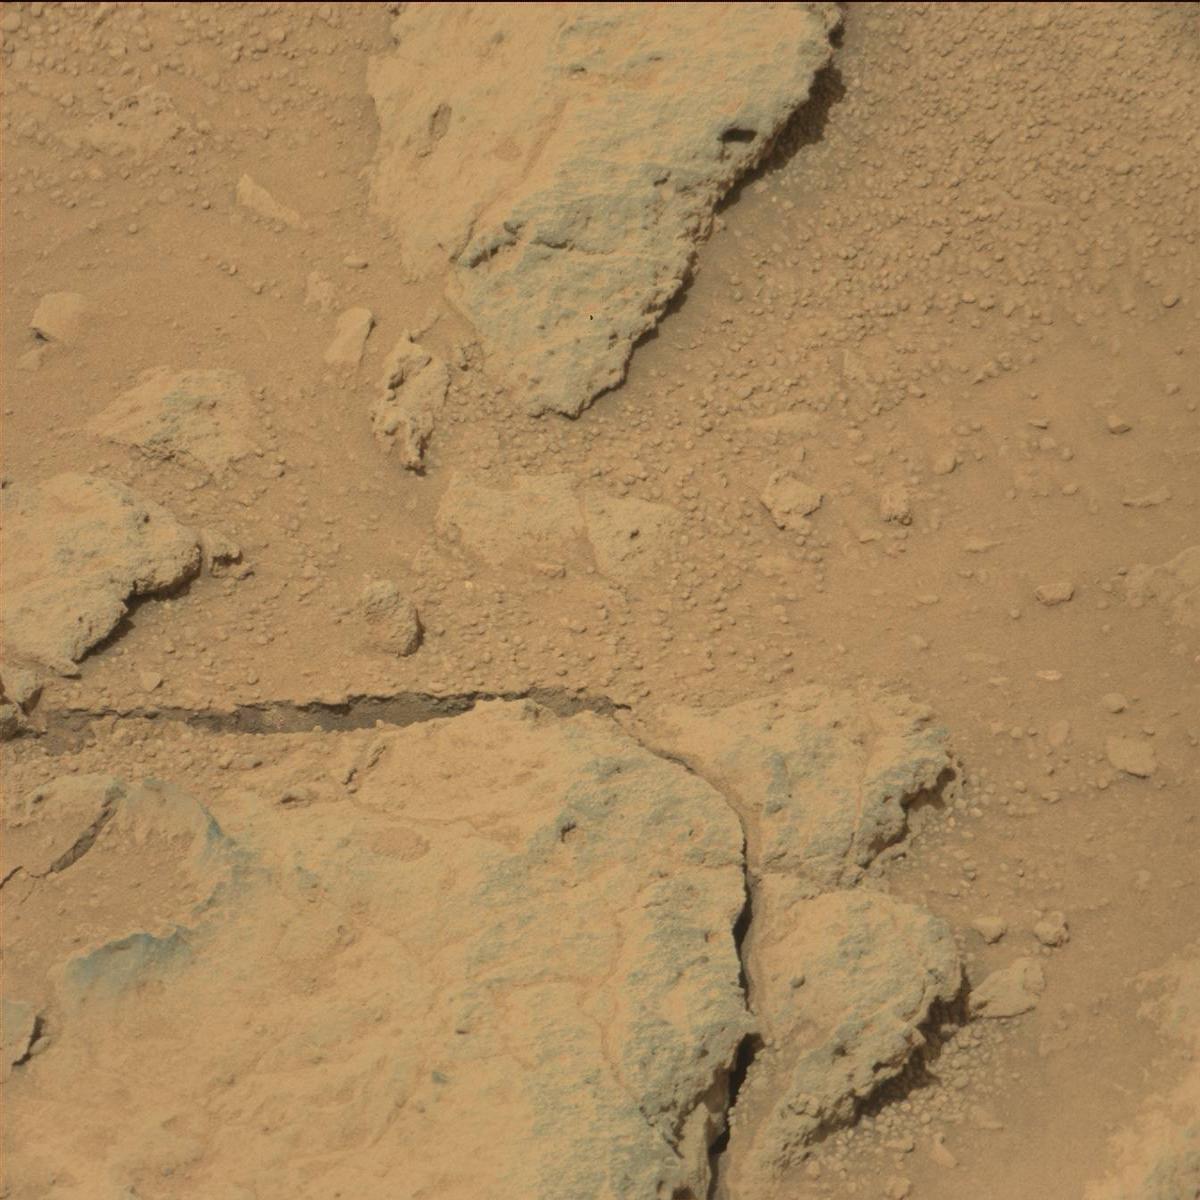
Terrain classes present: Bedrock, Rock, Sand / Soil